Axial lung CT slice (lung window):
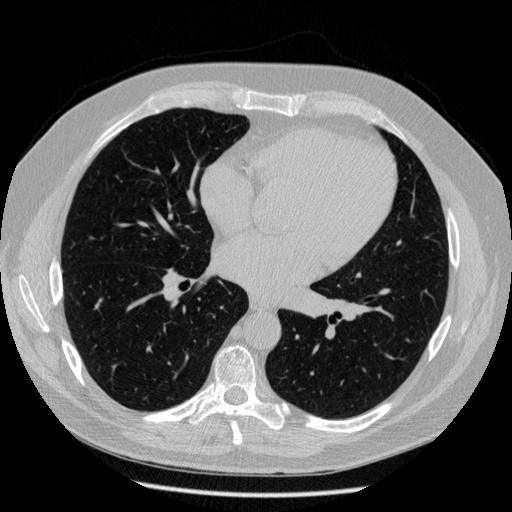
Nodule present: no